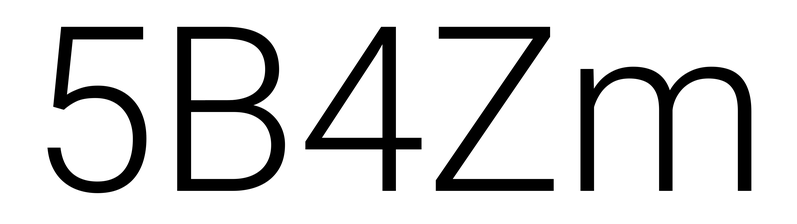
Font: Roboto_Light